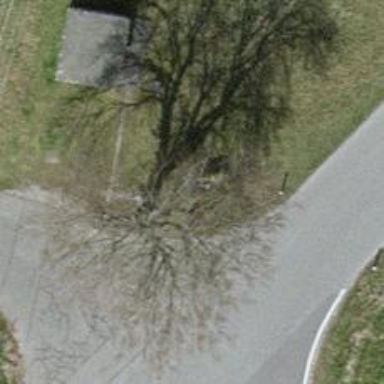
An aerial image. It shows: Urban area featuring tree as natural element.